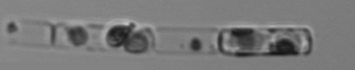
Label: Guinardia_delicatula_TAG_internal_parasite